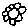
Label: flower